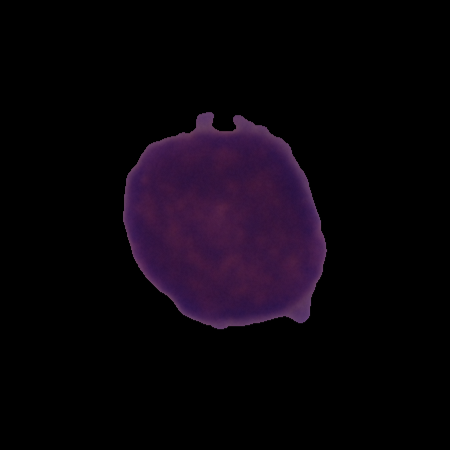
Label: healthy